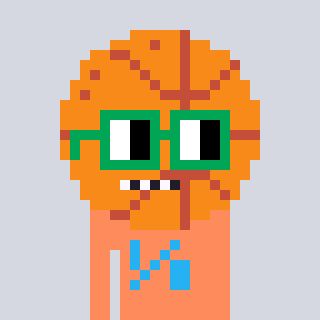
a pixel art character with square green glasses, a basketball-shaped head and a peachy-colored body on a cool background